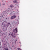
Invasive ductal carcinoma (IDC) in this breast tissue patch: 1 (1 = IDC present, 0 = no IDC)